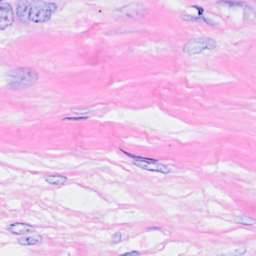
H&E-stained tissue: Breast